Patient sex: M
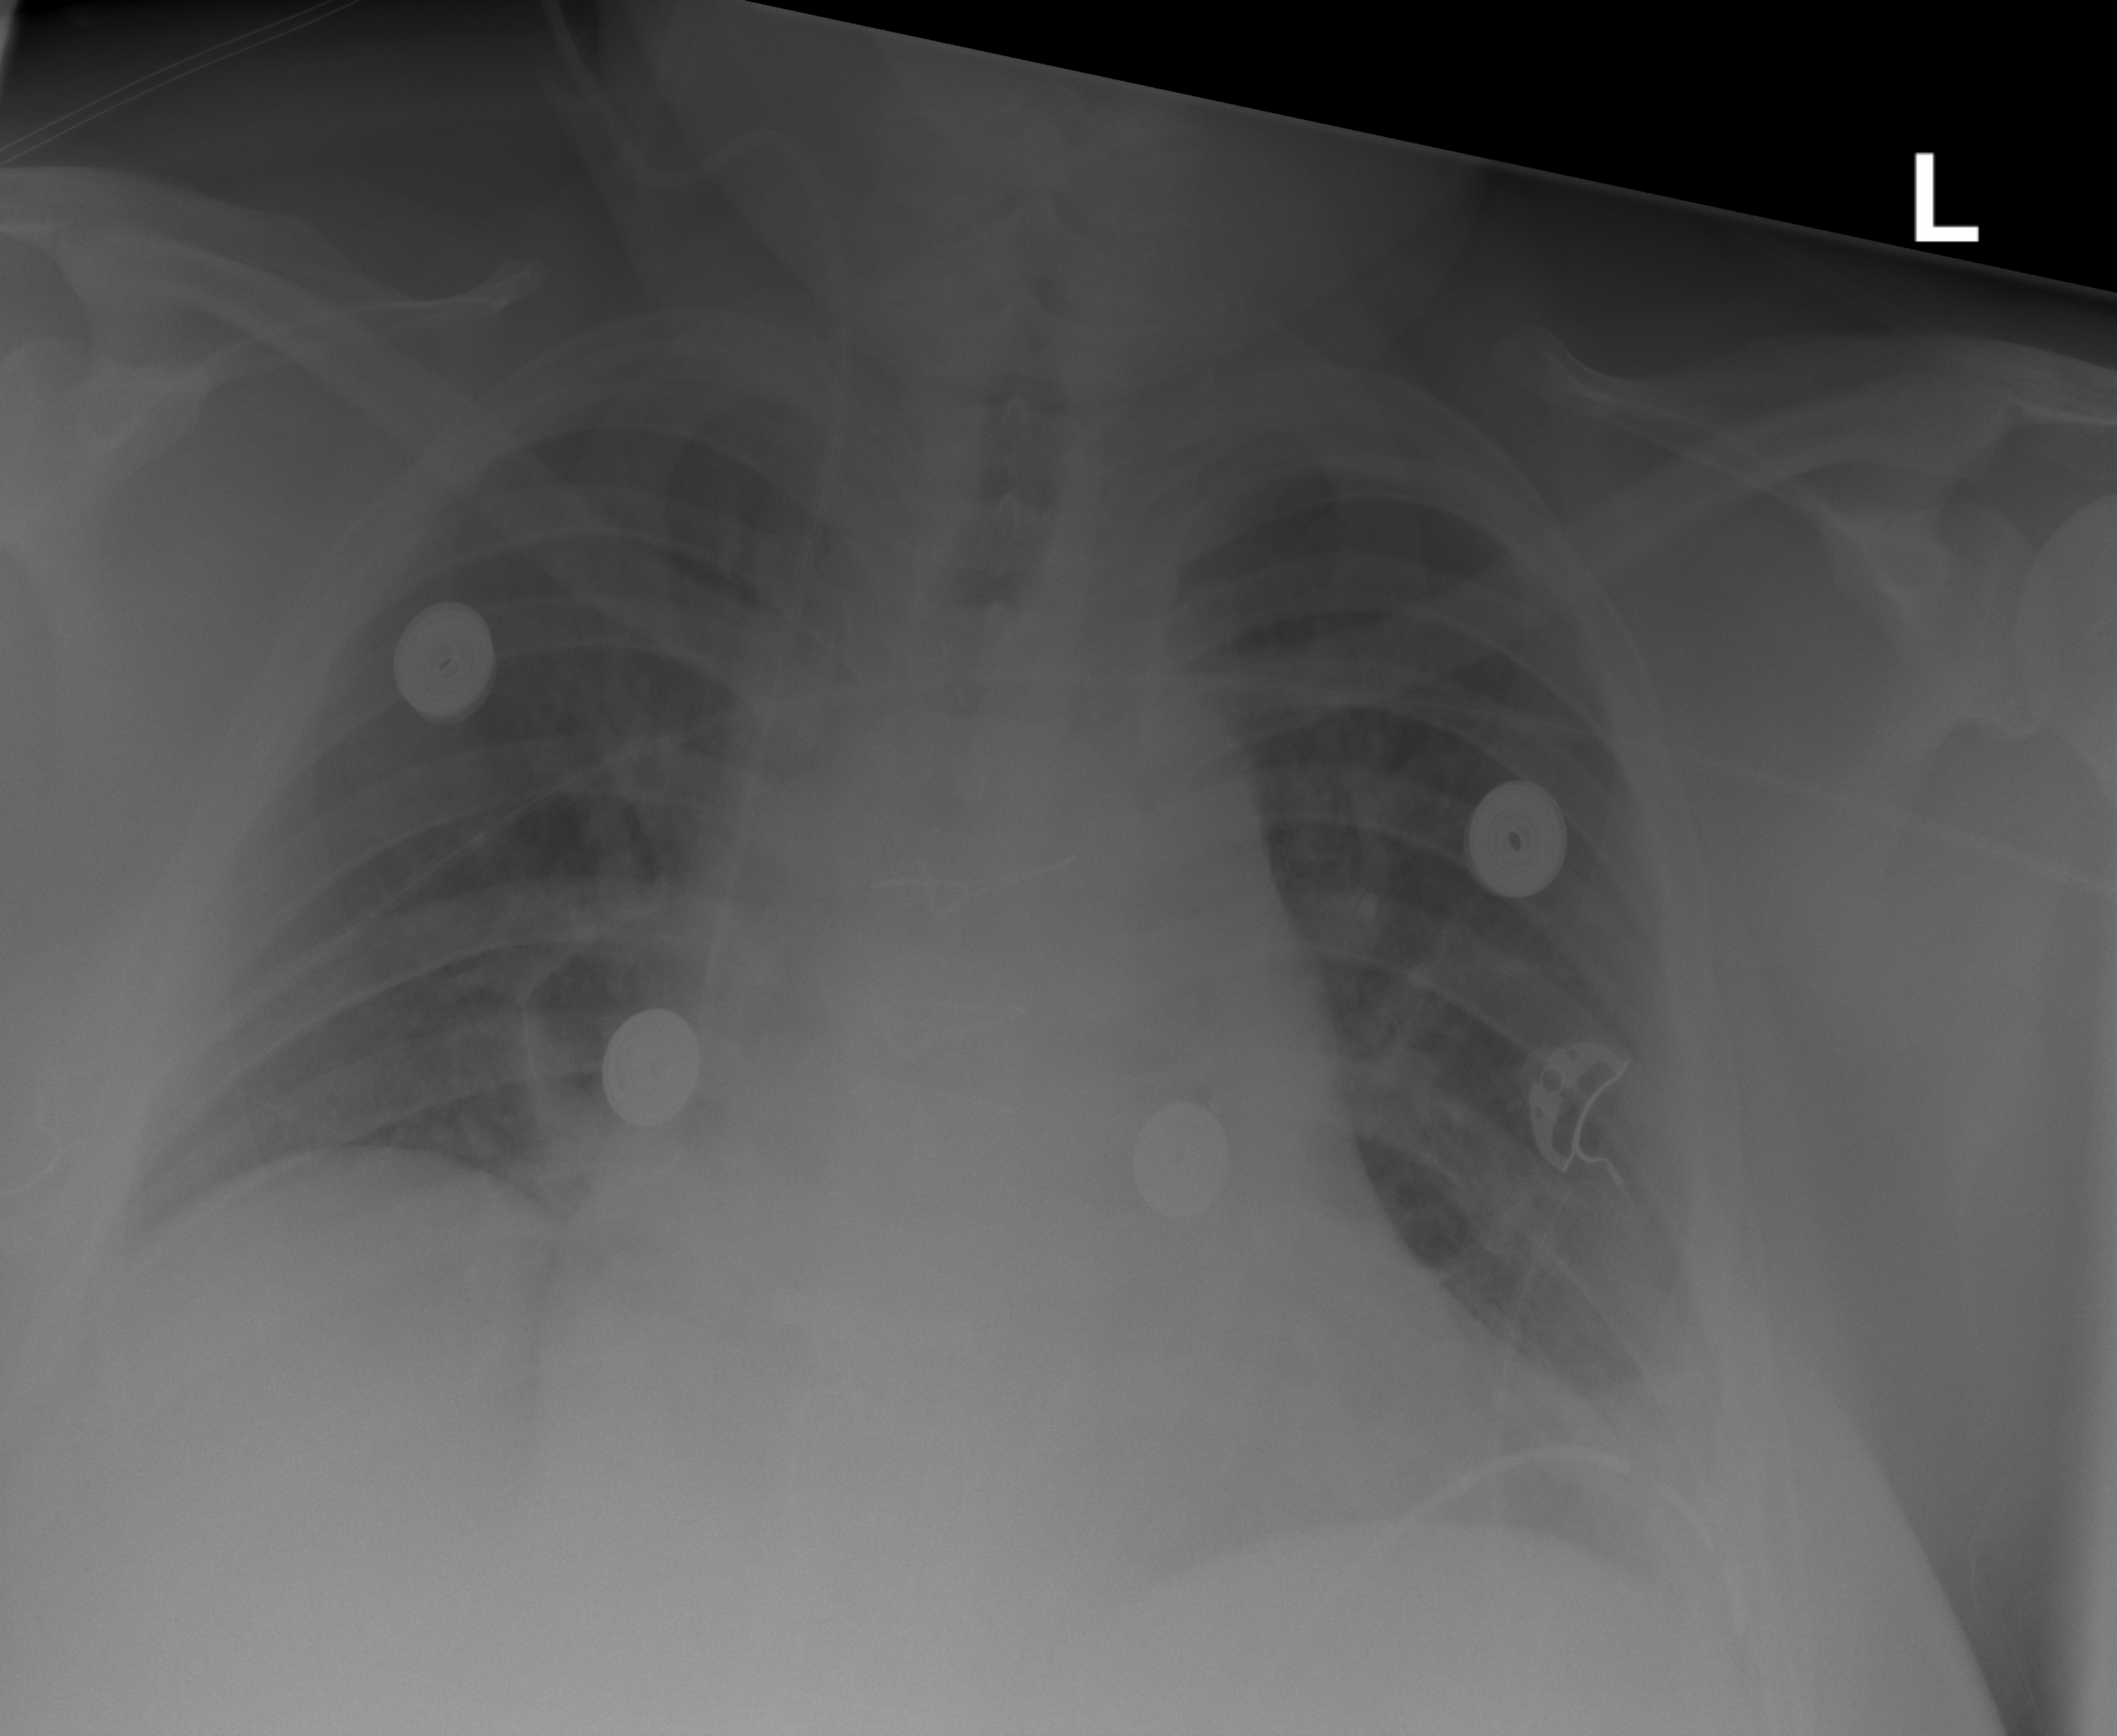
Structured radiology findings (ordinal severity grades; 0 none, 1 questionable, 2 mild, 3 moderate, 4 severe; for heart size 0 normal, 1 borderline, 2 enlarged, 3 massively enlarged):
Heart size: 2
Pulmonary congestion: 2
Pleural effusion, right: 0
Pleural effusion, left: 0
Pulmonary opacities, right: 0
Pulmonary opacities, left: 0
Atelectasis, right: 0
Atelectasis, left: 0